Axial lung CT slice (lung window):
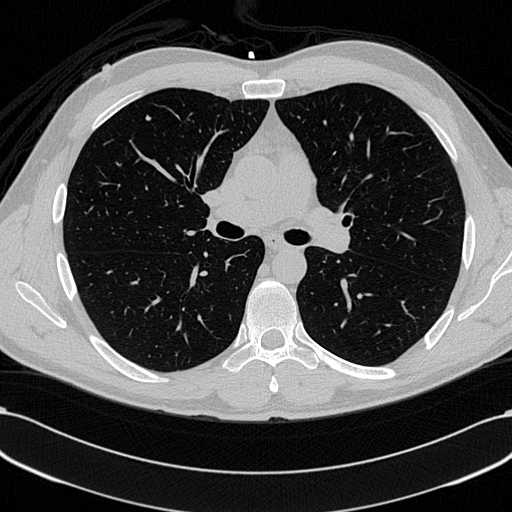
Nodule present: yes
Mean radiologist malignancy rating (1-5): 2